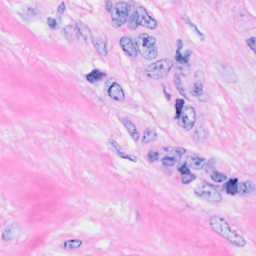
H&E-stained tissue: Breast